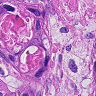
Metastatic tissue present: yes